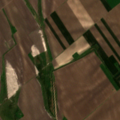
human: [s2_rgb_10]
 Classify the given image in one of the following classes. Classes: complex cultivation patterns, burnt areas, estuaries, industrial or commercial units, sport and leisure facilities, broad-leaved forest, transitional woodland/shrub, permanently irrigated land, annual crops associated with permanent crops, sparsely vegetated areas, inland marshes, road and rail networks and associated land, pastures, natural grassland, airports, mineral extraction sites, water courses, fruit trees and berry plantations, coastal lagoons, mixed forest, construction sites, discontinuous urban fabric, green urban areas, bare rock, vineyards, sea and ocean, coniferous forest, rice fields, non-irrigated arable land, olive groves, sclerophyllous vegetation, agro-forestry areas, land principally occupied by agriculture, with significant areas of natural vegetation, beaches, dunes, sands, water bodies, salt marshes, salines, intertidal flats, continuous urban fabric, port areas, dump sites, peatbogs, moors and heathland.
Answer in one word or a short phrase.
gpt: non-irrigated arable land, pastures